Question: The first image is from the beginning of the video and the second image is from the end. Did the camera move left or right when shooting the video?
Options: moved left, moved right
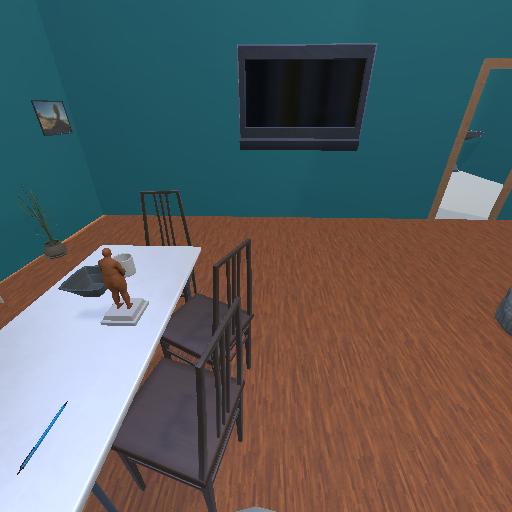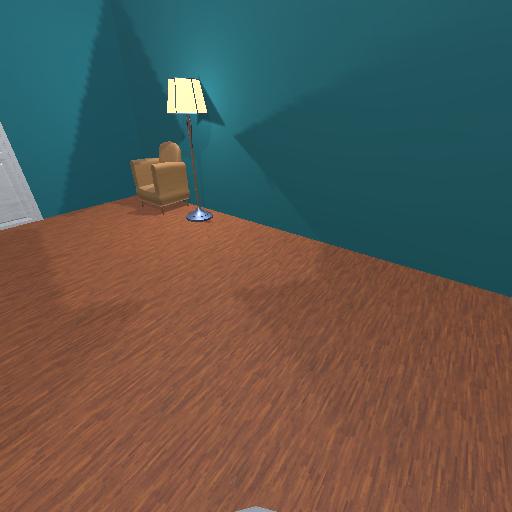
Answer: moved left